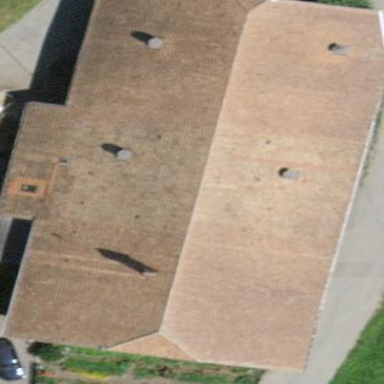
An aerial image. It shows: Farm building.